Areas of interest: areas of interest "Soccer Field"
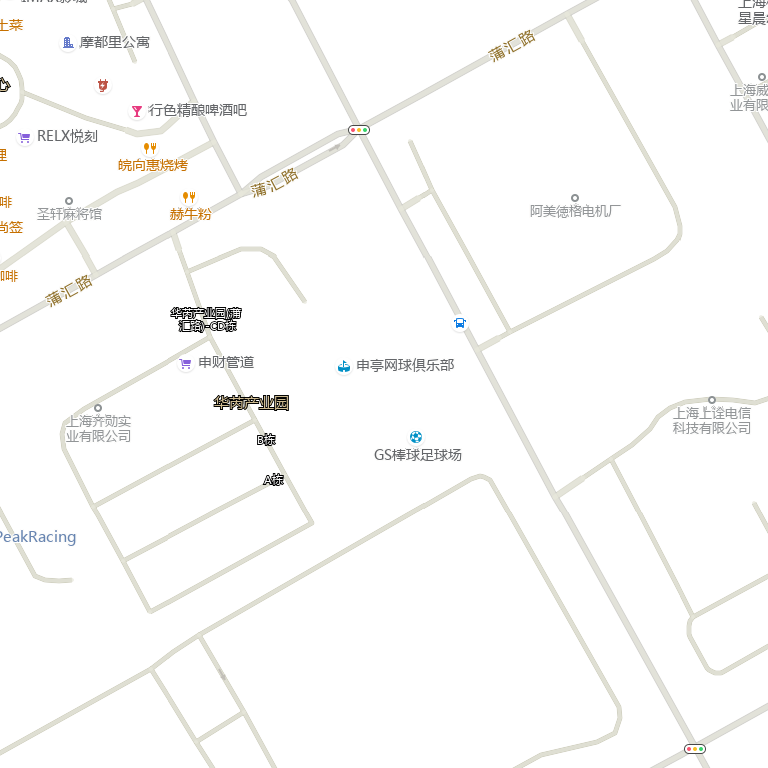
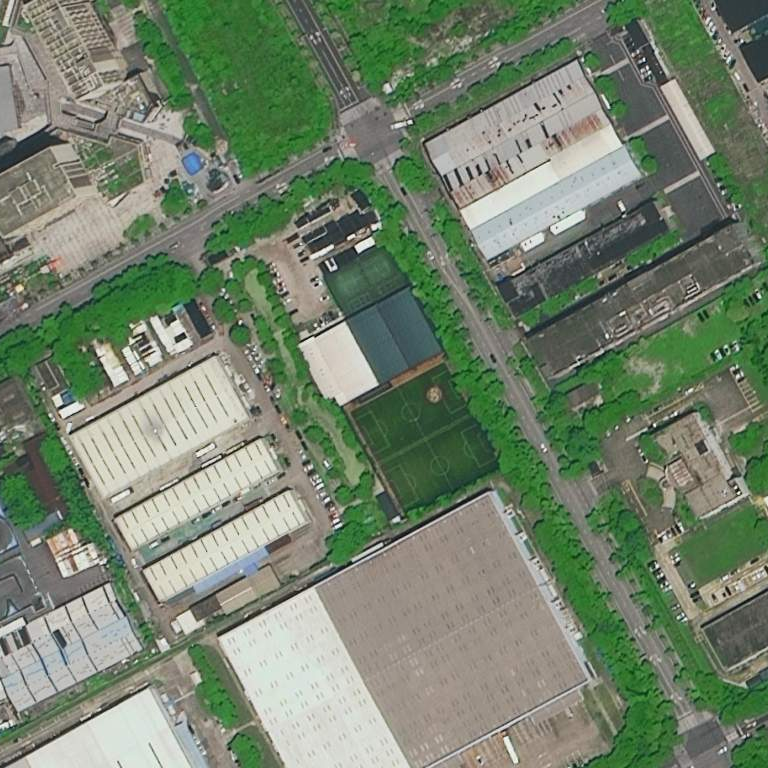